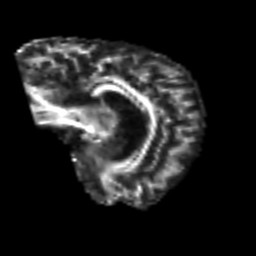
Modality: FA
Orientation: sagittal
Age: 54
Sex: female
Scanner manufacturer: siemens
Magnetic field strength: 3 T
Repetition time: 4.987 s
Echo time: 0.0792 s